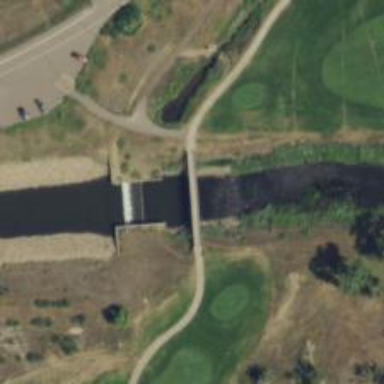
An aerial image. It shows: Bridge over golf cart path. The path is specifically designed for golf carts.